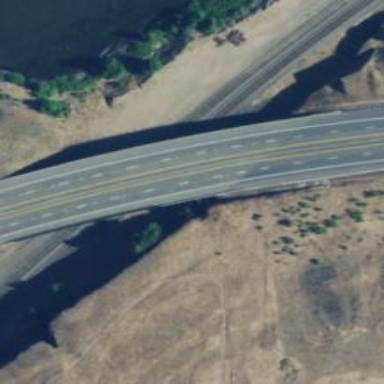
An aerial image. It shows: Bridge over motorway.